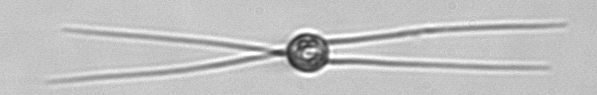
Label: Chaetoceros_danicus